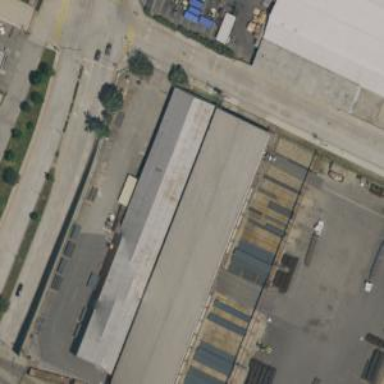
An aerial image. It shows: Industrial building.